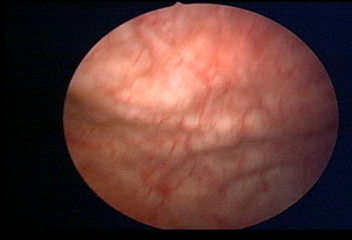
Modality: WLC
Class: Normal mucosa
Bladder cancer association: No